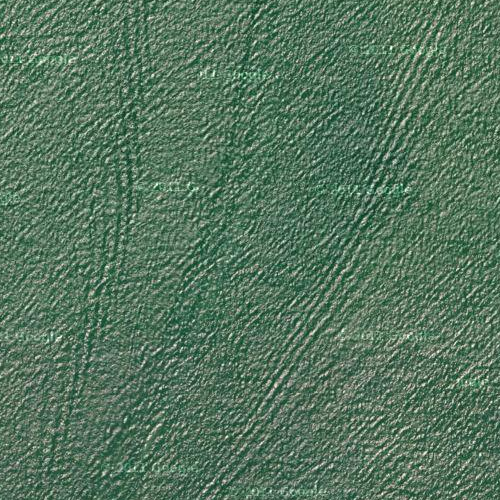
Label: sydney